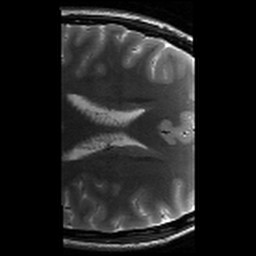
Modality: T2w
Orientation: axial
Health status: healthy
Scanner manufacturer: siemens
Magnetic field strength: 3 T
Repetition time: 8.02 s
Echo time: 0.08 s